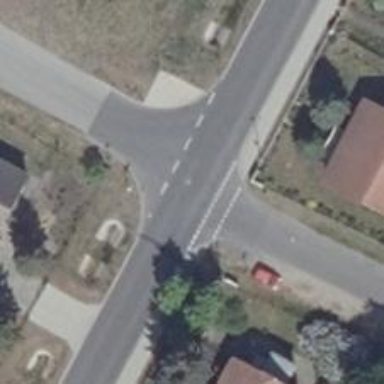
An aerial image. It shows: Tertiary road with asphalt surface.